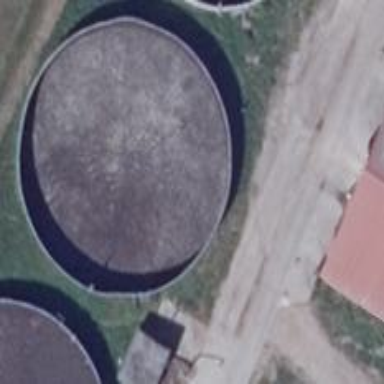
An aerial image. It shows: Storage tank with man-made structure.